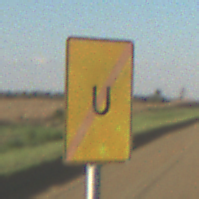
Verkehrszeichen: EndeUmleitung
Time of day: SunriseSunset
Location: Outdoor (Nature)
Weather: Clear
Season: NotSpecified
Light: Natural